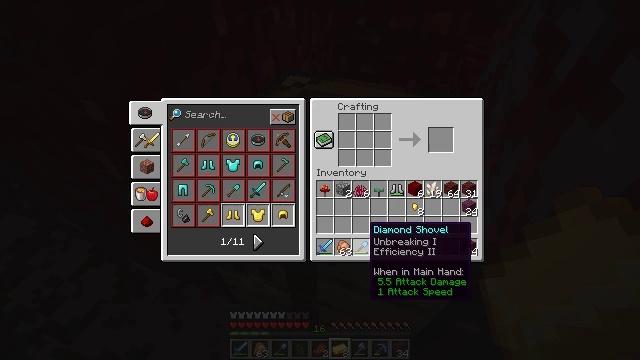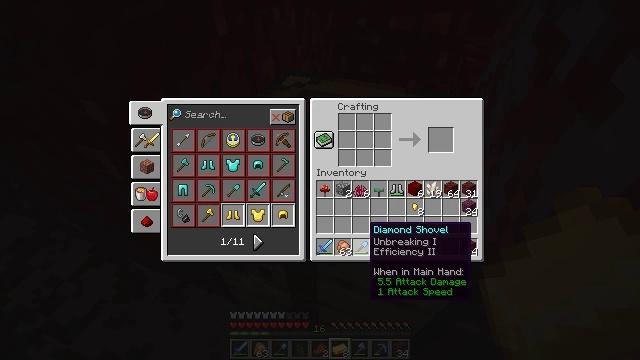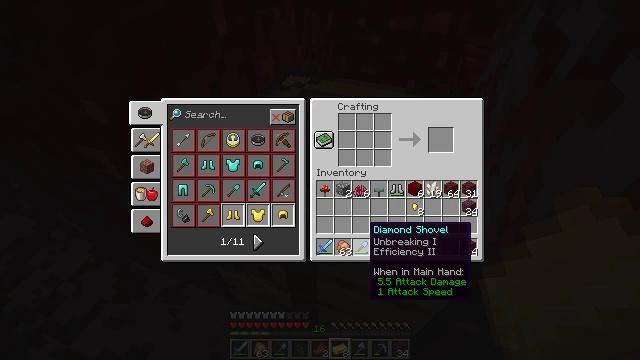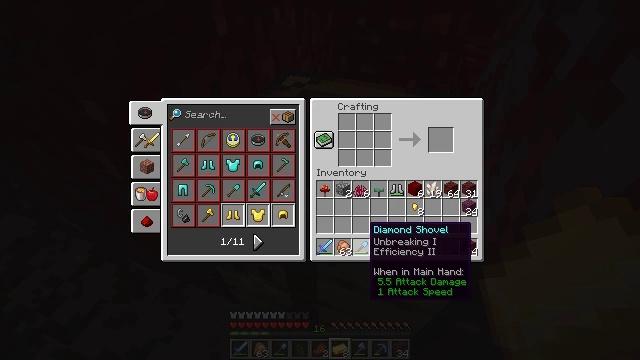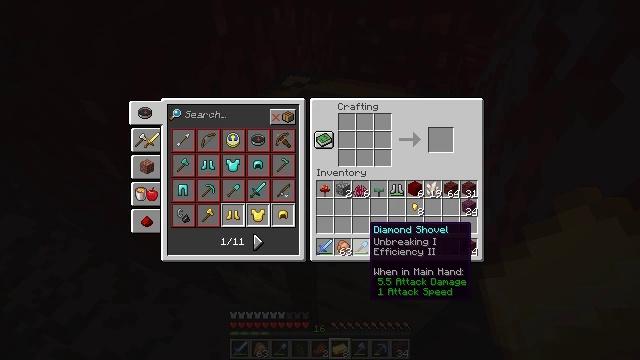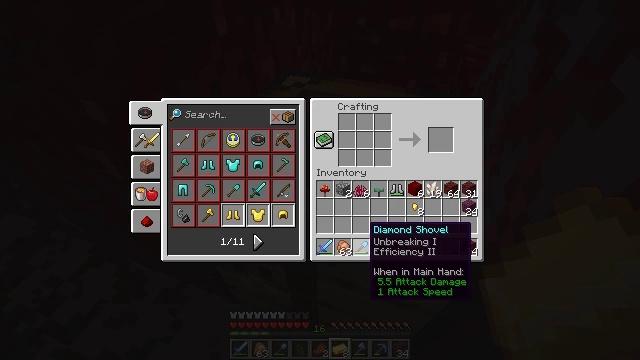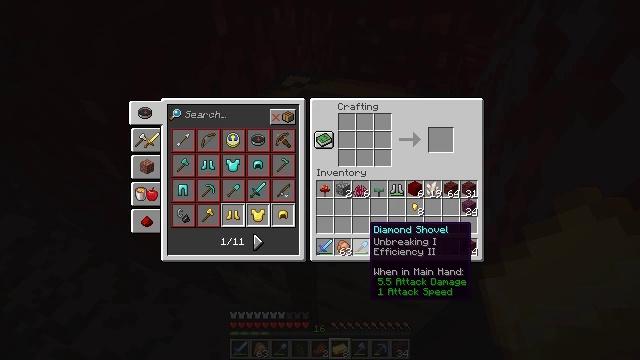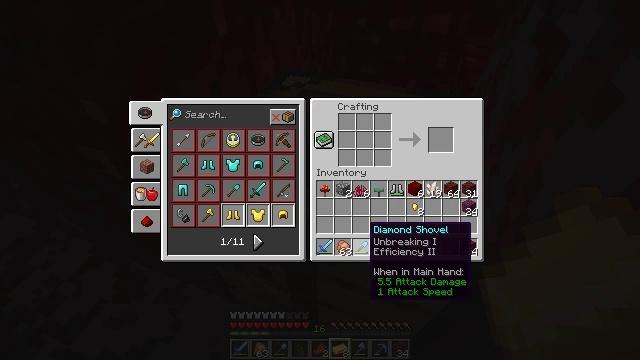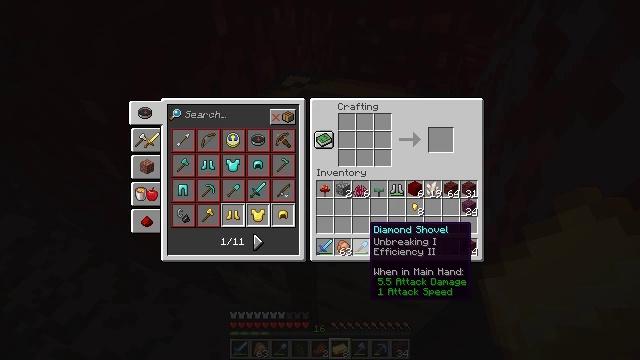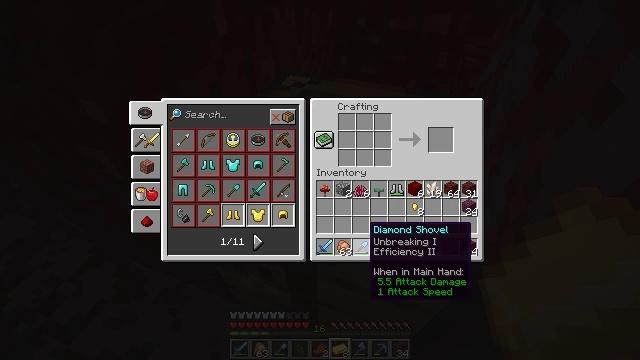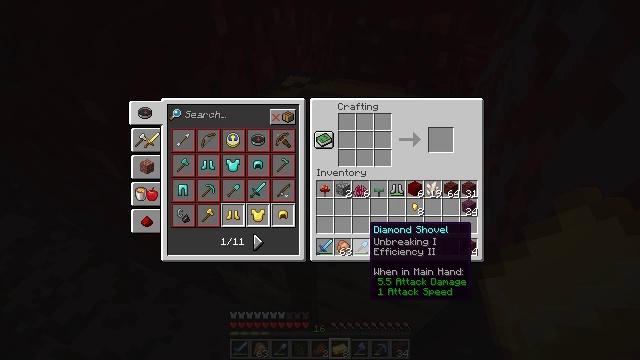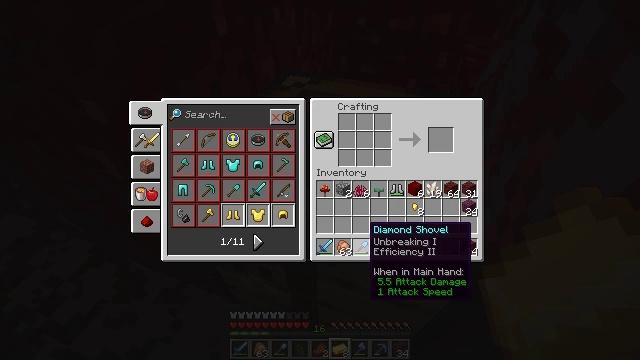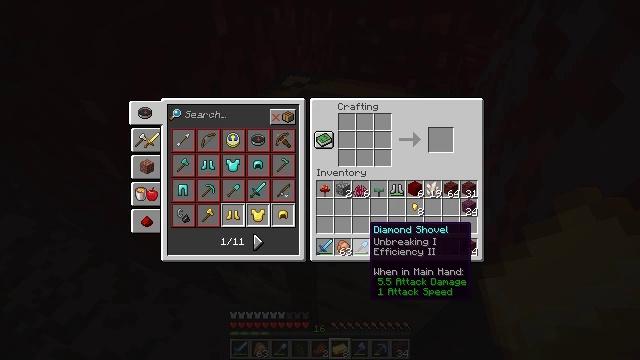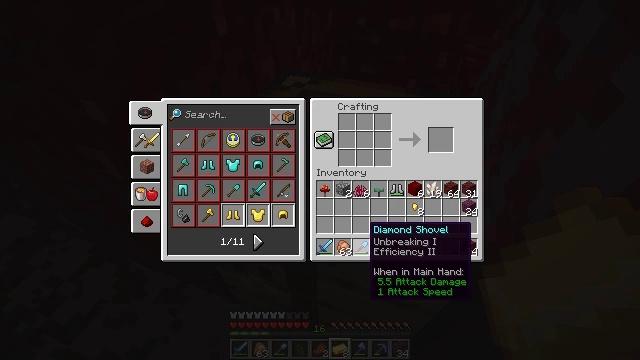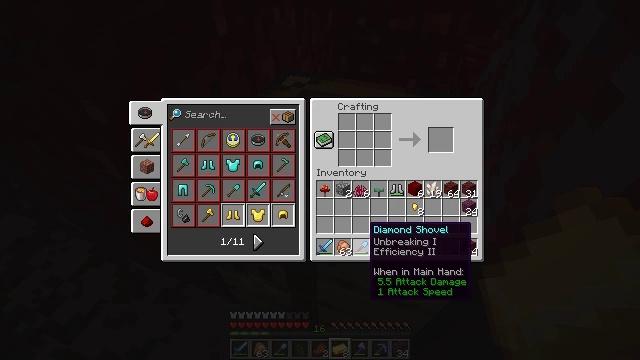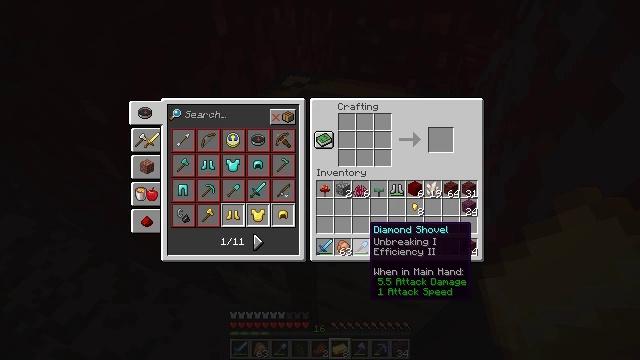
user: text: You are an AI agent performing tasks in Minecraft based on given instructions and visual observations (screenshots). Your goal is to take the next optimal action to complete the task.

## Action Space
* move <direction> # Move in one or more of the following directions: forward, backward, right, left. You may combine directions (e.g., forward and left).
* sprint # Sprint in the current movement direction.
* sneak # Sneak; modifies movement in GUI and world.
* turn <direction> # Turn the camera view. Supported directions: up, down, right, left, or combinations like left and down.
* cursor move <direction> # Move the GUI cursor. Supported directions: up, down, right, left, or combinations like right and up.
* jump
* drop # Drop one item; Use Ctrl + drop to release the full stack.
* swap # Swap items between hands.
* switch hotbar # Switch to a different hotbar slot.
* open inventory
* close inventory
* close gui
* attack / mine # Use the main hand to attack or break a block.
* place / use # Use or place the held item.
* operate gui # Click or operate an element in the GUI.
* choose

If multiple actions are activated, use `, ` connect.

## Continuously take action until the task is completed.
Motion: motion action
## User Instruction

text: Collect the nether wart block for decoration.
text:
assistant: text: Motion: no_op
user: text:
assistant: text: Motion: no_op
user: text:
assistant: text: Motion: no_op
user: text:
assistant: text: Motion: no_op
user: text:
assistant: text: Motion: no_op
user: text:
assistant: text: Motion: no_op
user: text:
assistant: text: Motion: no_op
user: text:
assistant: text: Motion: no_op
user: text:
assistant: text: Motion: no_op
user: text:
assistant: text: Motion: no_op
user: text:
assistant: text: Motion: no_op
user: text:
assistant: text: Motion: no_op
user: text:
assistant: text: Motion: no_op
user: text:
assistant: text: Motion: no_op
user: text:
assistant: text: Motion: no_op
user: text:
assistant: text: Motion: no_op
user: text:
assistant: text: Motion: no_op
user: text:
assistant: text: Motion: no_op
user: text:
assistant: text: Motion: no_op
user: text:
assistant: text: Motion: no_op
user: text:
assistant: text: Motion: no_op
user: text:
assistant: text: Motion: no_op
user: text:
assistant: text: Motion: no_op
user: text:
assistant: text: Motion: no_op
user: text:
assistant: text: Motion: no_op
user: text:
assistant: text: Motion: no_op
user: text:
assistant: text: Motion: no_op
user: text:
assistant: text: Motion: no_op
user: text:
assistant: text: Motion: no_op
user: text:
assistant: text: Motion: no_op